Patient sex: F
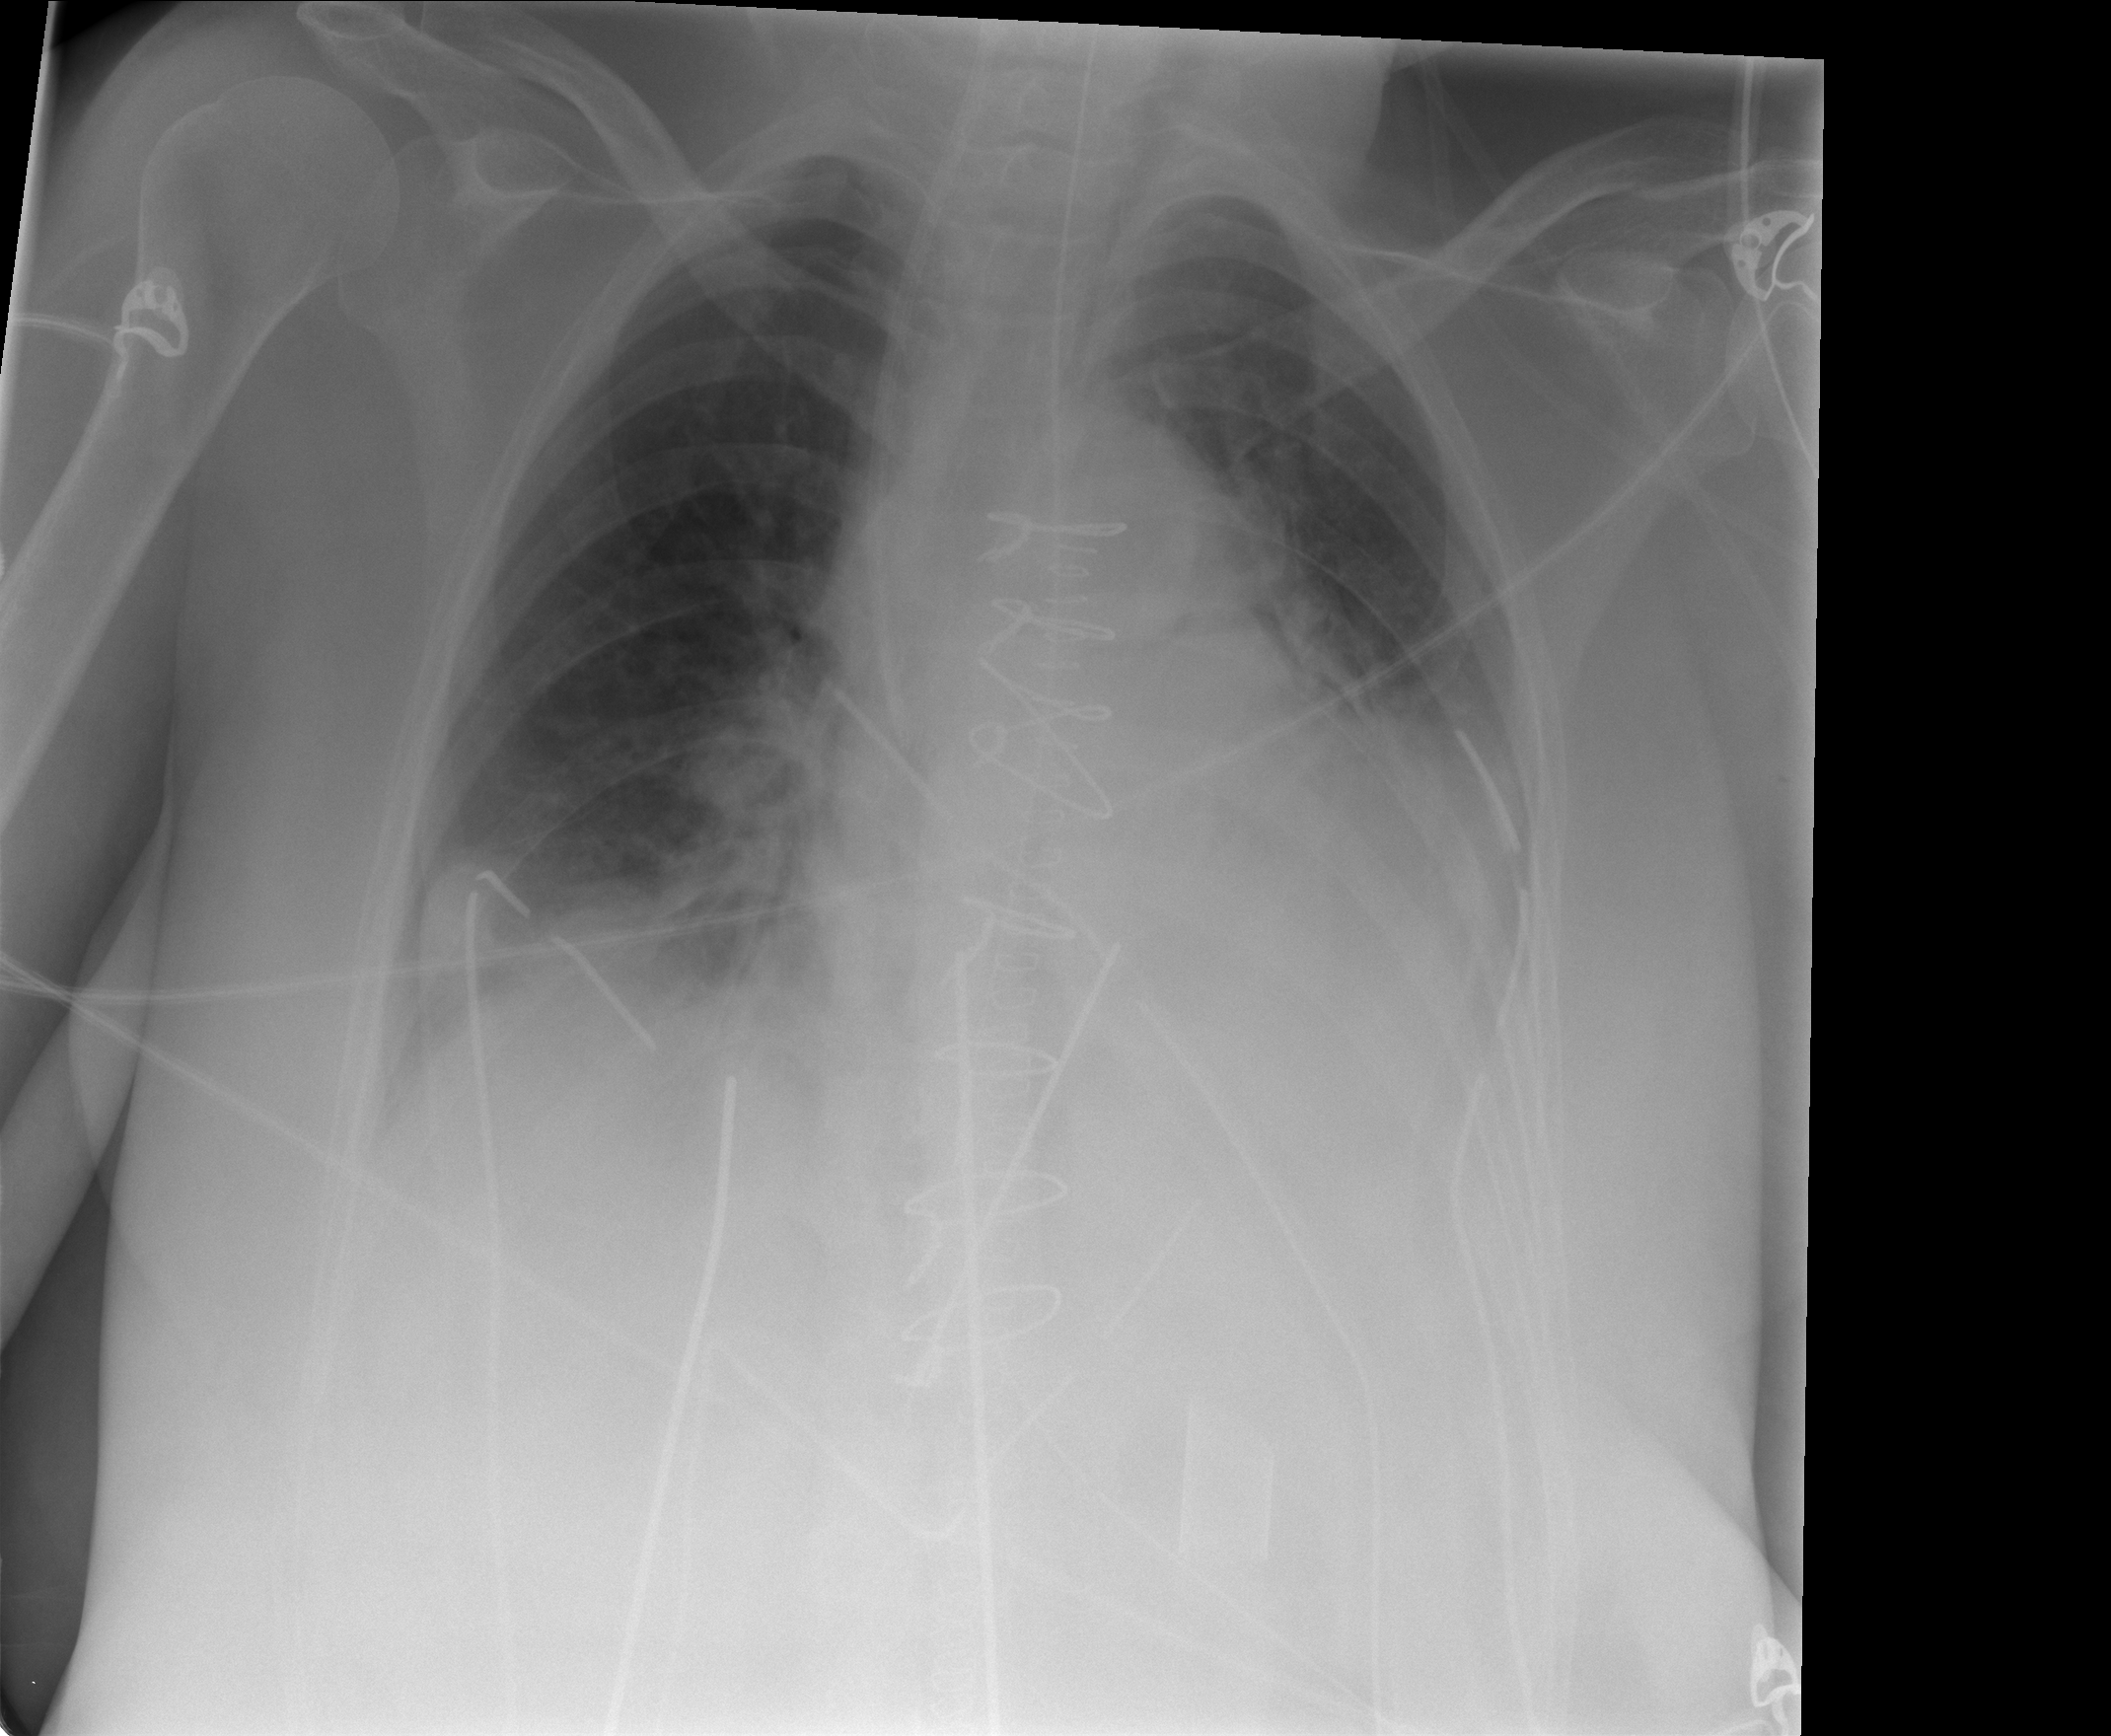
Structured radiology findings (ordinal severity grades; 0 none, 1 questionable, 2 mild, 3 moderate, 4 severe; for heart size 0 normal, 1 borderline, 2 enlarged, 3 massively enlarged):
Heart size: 2
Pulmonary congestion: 2
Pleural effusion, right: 0
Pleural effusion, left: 0
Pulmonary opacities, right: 2
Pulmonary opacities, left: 1
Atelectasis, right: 2
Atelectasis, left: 2